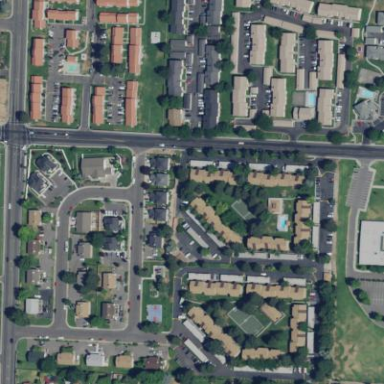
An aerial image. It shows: Residential area with apartments.